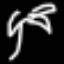
Label: palm tree